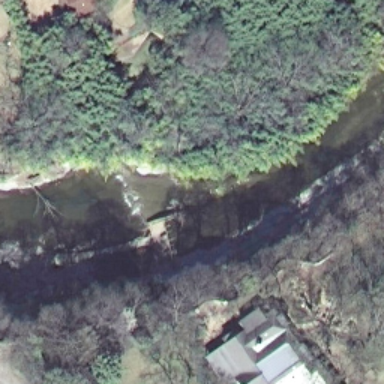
It is a river with dense forest on one bank and houses on the other side .